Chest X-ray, AP view. Patient: 58 years old, sex M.
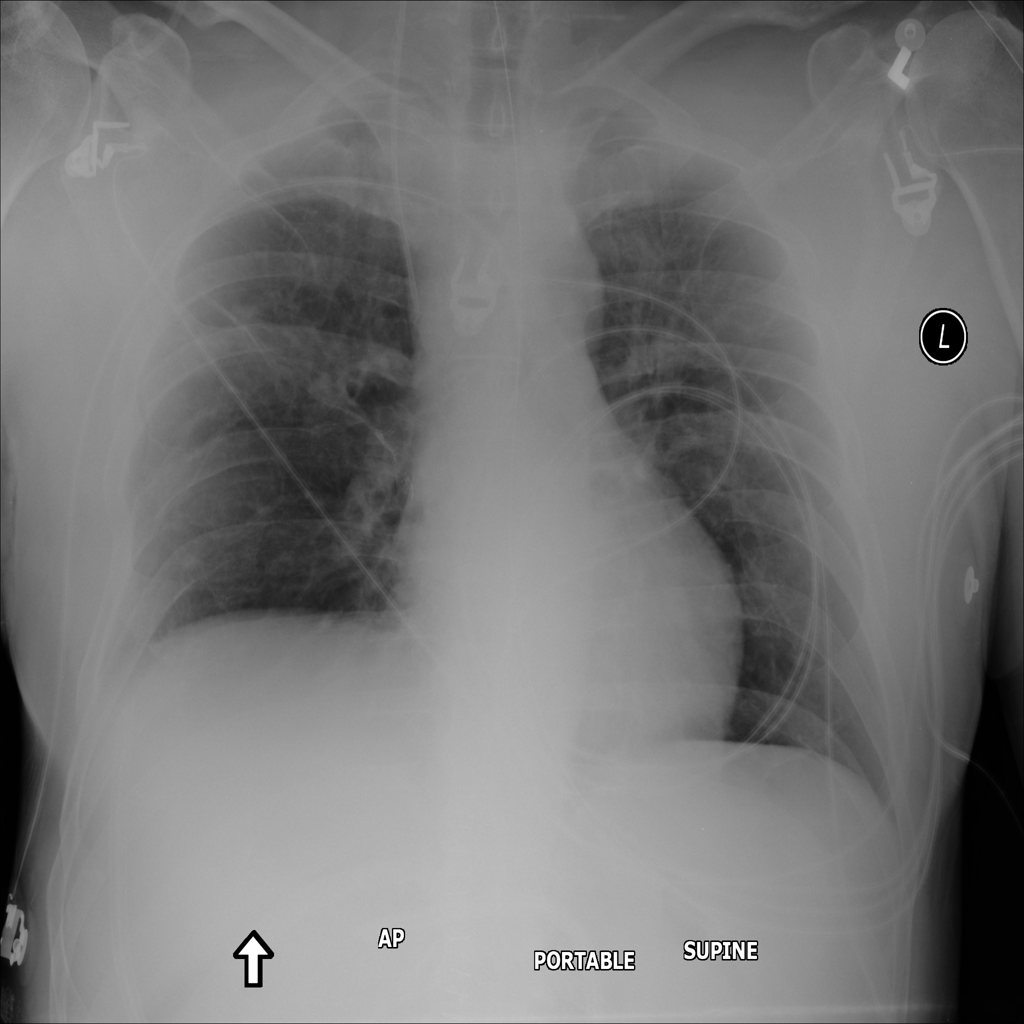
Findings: No Finding